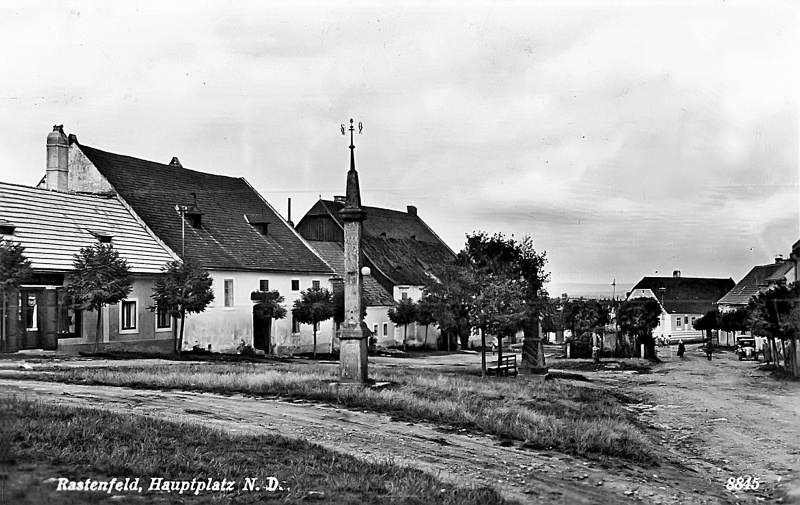
Institution: Gemeindearchiv Rastenfeld
Schlagwörter: baum, himmel, meer, wasser, weiß, bäume, menschen, stadt, fenster, grau, schwarz, straße, säule, tür, dach, gras, haus, weg, wiese, alt, arm, tot, bild, feld, häuser, wege, windrad, land, kamin, schornstein, bewölkt, schrift, ruhe, düster, ort, mast, feldweg, spuren, leer, verlassen, dorf, dächer, schornsteine, bauernhof, herbst, kutschen, platz, bank, auto, masten, bauer, foto, fotografie, pfahl, denkmal, photo, karte, ländlich, wetterfahne, zentrum, postkarte, obstbaum, dorfplatz, häuserzeile, schwrzweiß, ansichtskarte, hauptplatz, dor, wehrmacht, schwarzweis, ausgestorben, schotterstraße, beim, 60er jahre, a, viele bäume, nö, rastenfeld, schopfgiebel, 8845, alles niedrig, klein, wettermast, hexen verbrennung, hauptüplatz, bevölkerungsrückgang, bauerbhäuser, mensvch